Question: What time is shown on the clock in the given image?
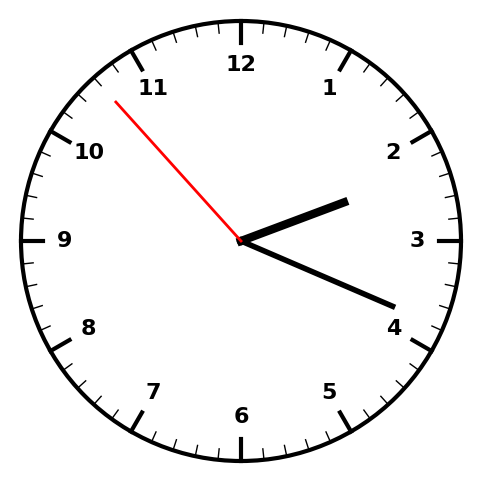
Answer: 02:18:53